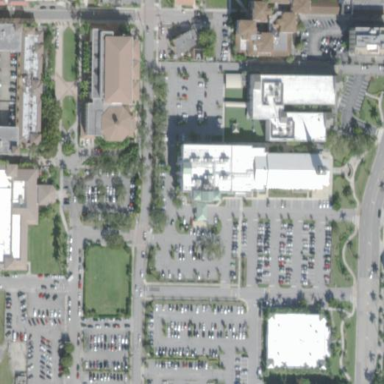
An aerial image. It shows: University.